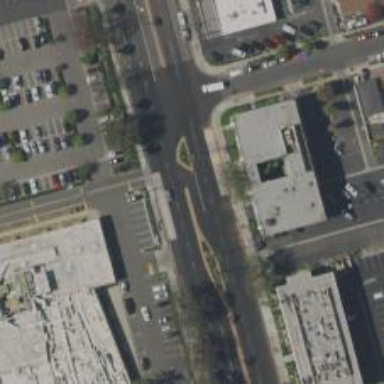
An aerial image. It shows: Asphalt road with secondary link designation.